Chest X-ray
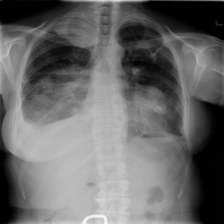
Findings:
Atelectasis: negative
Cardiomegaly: negative
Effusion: positive
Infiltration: negative
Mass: positive
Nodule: negative
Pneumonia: negative
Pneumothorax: negative
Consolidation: negative
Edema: negative
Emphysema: negative
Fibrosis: negative
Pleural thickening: negative
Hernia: negative